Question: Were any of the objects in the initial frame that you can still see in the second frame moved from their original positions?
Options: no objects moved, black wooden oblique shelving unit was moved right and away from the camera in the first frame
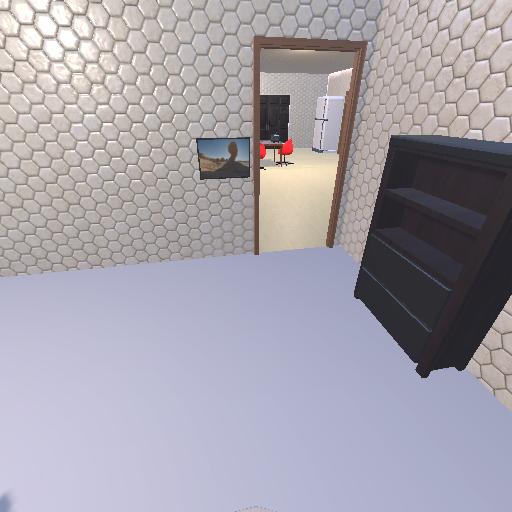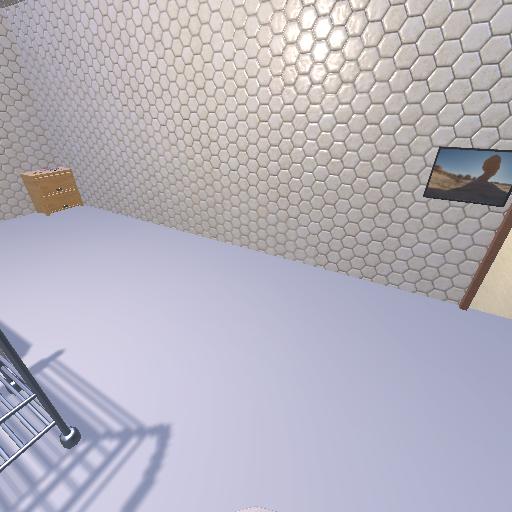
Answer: no objects moved